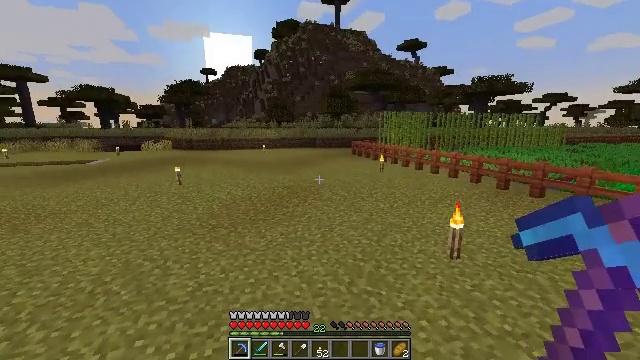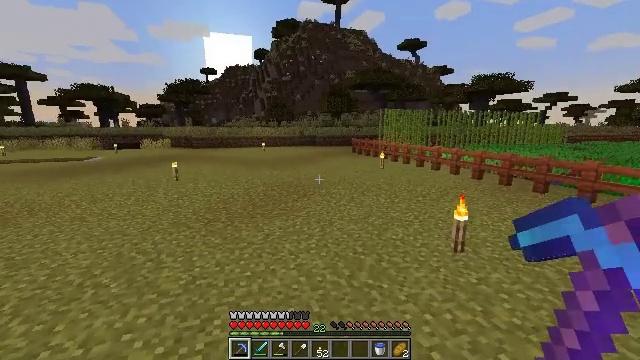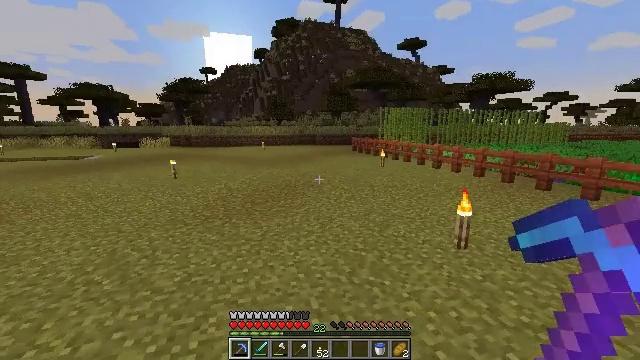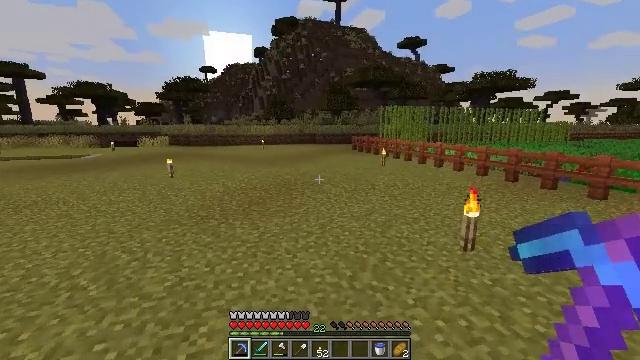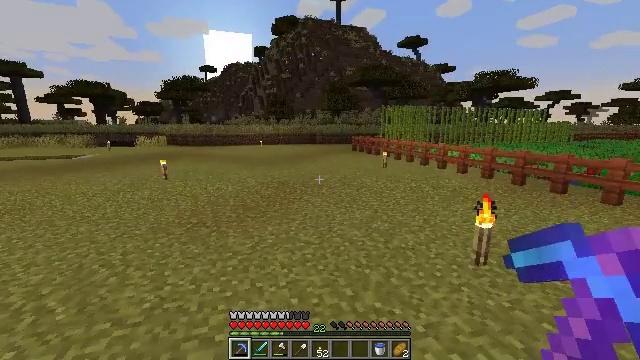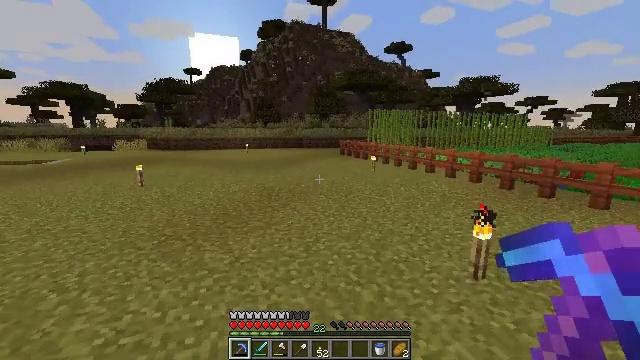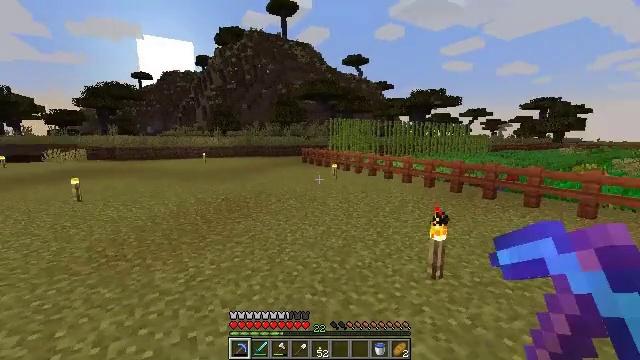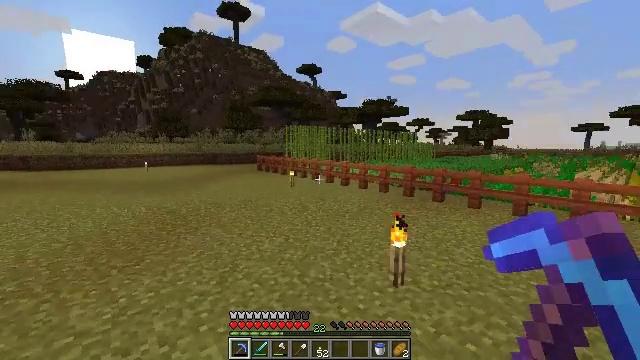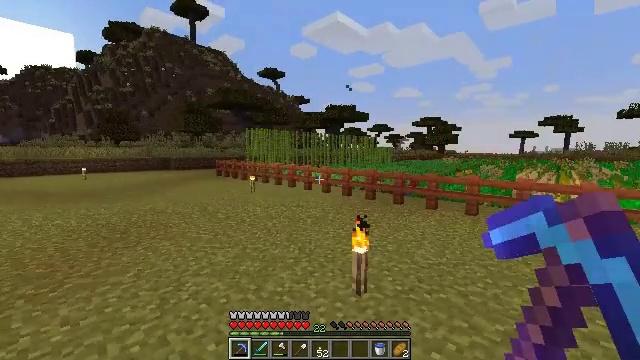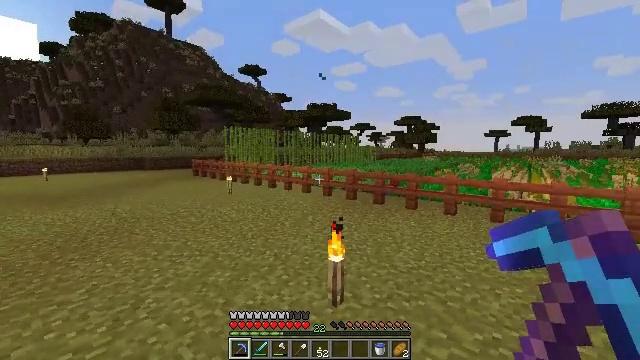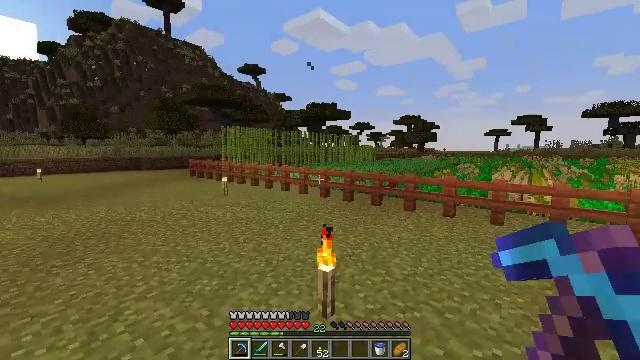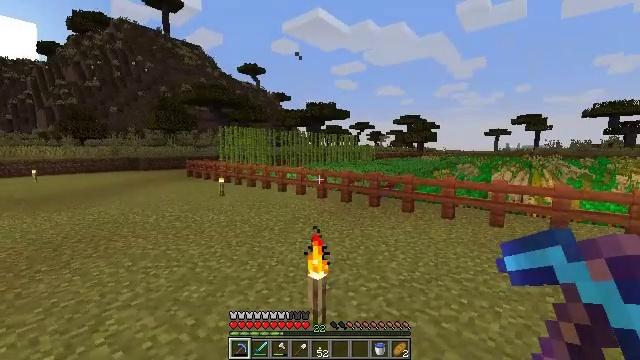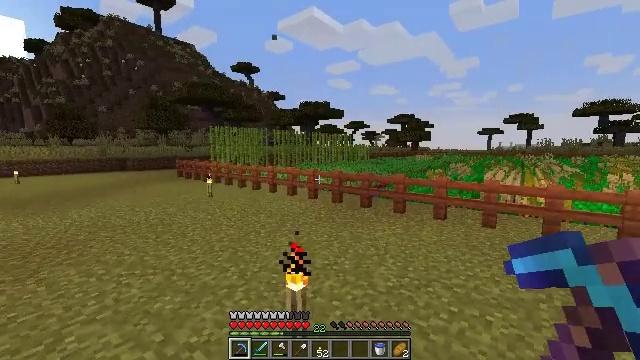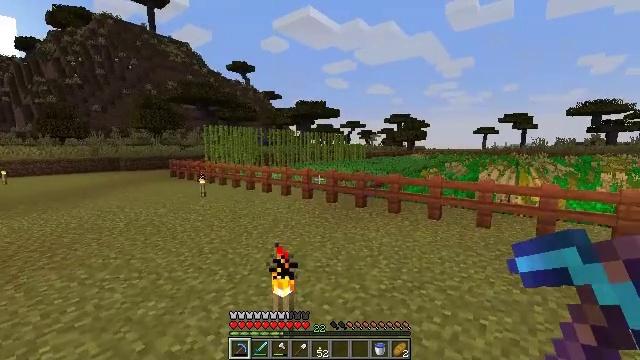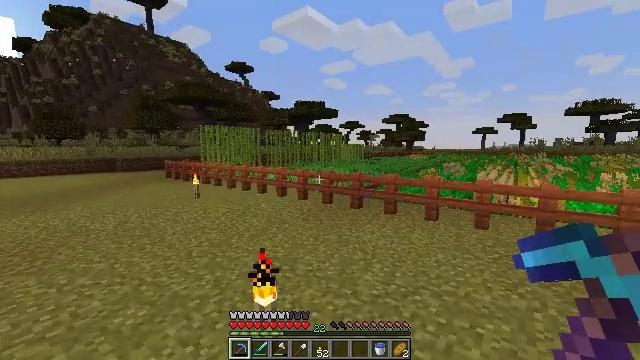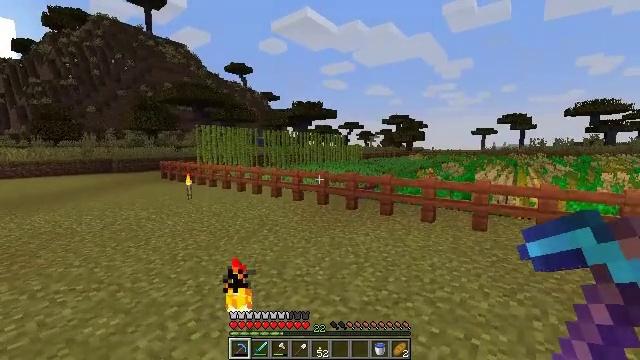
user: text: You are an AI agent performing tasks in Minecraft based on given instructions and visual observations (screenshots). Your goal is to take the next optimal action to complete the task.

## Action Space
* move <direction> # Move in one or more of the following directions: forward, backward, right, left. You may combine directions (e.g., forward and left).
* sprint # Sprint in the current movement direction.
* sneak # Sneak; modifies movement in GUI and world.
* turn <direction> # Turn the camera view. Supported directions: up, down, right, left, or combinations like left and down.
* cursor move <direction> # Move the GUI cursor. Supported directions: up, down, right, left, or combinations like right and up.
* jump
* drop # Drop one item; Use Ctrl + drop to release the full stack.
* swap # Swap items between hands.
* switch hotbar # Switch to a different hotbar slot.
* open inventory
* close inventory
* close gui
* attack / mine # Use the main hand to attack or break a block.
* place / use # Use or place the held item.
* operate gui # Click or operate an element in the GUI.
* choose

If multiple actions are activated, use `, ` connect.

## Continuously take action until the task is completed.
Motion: motion action
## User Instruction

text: Cut down the sugar cane stalks.
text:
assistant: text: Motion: move forward
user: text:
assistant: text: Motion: move forward
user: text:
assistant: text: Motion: move forward
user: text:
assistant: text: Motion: move forward
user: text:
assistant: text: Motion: move forward, turn right
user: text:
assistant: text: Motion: move forward, turn right and up
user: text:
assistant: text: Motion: move forward and move right, turn right and up
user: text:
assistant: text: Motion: move forward and move right, turn right and up
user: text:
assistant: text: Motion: move forward and move right, turn right
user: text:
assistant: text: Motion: move forward and move right
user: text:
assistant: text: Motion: move forward and move right
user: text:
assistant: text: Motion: move forward and move right, turn right
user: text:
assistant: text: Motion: move forward and move right
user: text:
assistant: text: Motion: move forward and move right
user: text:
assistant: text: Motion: move forward and move right
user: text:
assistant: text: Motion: move forward and move right
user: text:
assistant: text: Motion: move forward and move right
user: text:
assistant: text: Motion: move forward and move right
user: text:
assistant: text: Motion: move forward and move right
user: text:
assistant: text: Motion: move forward and move right
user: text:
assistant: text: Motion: move forward and move right
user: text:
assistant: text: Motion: move forward and move right, turn right and down
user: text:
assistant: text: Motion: move forward and move right, turn right and down
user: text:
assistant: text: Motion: move forward and move right, turn right and down
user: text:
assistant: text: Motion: move forward and move right, turn right
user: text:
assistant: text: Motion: move forward and move right
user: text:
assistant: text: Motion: move forward and move right
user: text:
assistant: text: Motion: move forward and move right
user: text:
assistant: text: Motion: move forward and move right
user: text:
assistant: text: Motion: move forward and move right